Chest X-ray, PA view. Patient: 49 years old, sex F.
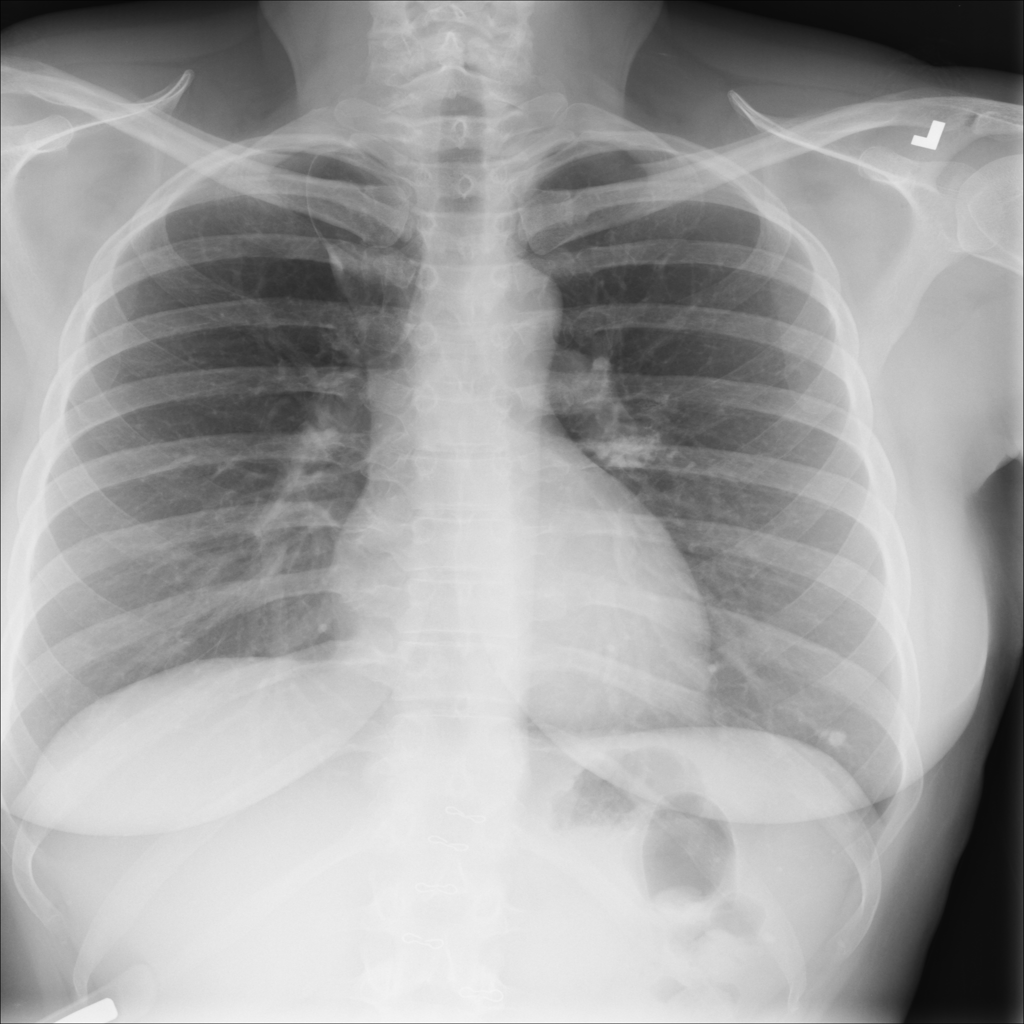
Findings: No Finding